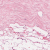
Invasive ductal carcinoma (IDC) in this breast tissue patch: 0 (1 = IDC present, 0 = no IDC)